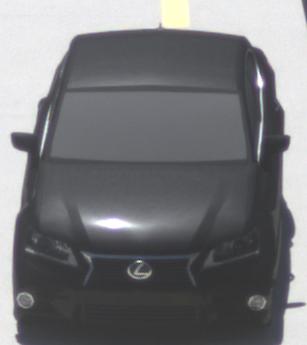
Make: Lexus
Model: GS 250
Detailed model: GS (L10)
Model produced from: 2012/06
Model produced until: 2013/12
Doors: 4
Color: black
Road condition: dry road
Daytime: midday
Contrast: high contrast